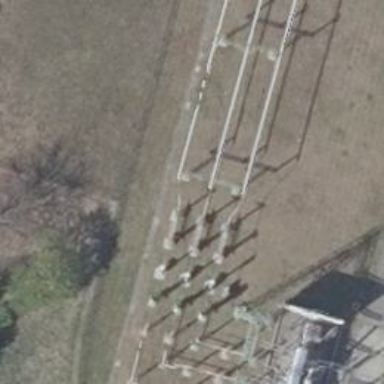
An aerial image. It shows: Outdoor switch with three cables connected.